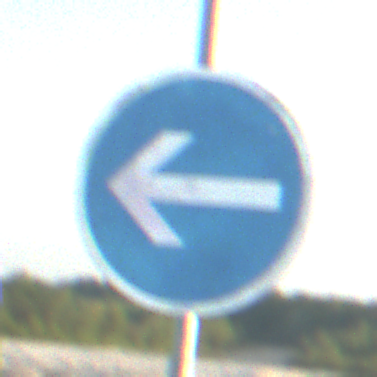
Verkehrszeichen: VorgeschriebeneFahrtrichtungHierLinks
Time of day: SunriseSunset
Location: Outdoor (Beach)
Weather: Clear
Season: NotSpecified
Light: Natural